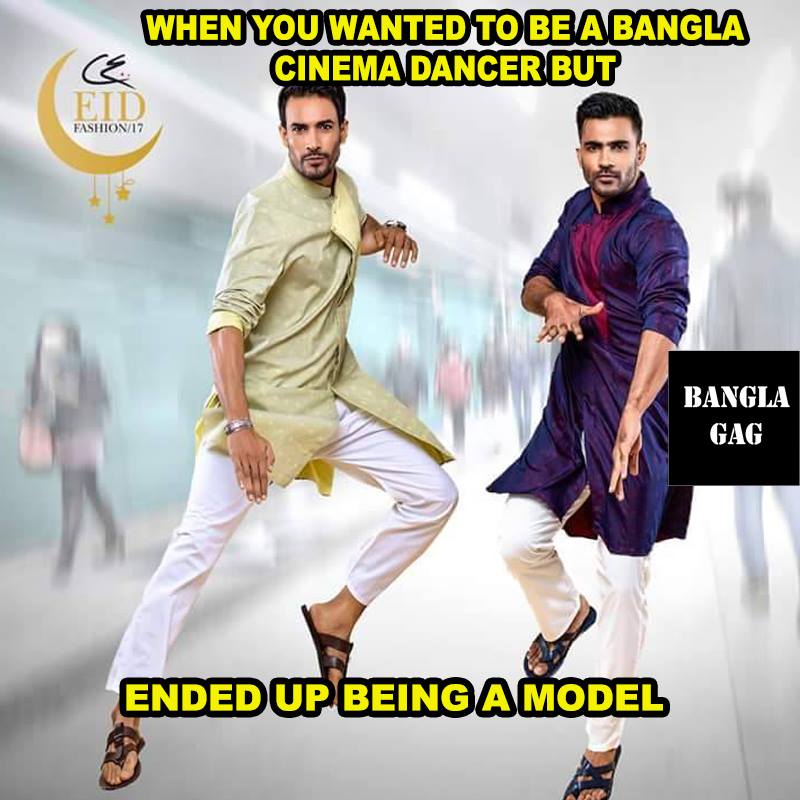
Caption: WHEN YOU WANTED TO BE A BANGLA CINEMA DANCER BUT    ENDED UP BEING A MODEL
Label: hate